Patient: sex M, age 61
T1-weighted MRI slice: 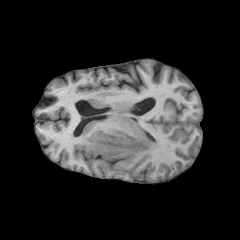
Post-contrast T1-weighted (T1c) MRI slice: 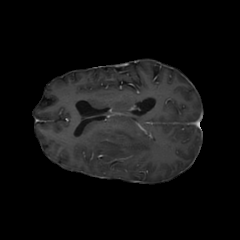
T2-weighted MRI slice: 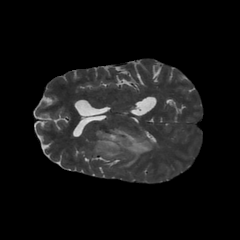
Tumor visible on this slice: yes
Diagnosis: Glioblastoma, IDH-wildtype
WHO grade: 4